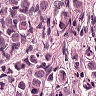
Metastatic tissue present: yes